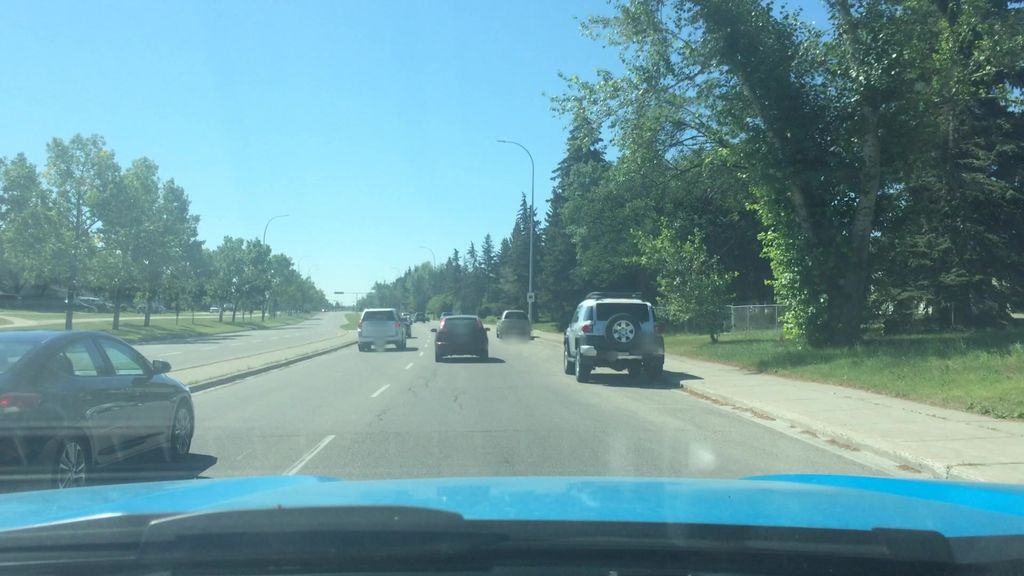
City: calgary